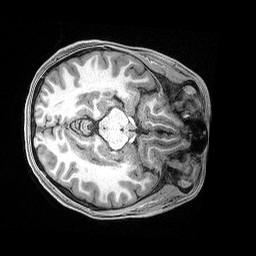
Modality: T1w
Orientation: axial
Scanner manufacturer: siemens
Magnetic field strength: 3 T
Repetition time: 2.4 s
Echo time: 0.00122 s